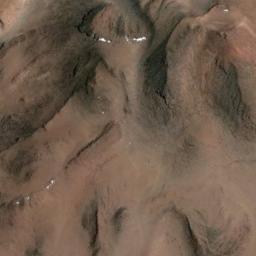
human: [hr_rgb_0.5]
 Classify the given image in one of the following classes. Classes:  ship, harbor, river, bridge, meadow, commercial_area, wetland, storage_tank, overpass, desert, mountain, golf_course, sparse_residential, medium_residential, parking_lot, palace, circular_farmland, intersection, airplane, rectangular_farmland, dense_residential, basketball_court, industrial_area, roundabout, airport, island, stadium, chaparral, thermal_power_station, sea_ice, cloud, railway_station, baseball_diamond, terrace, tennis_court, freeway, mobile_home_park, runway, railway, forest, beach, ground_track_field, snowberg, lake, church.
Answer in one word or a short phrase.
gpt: mountain